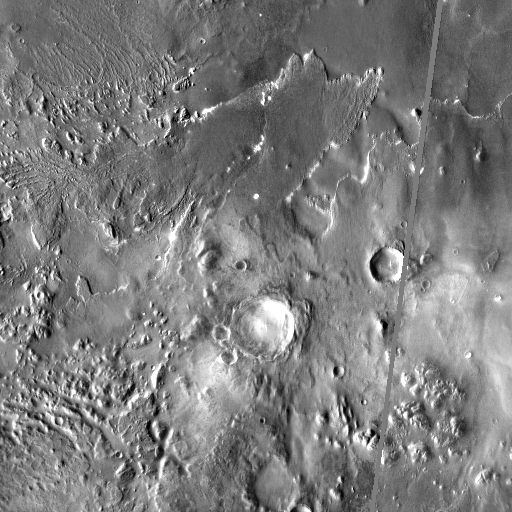
Crater classes present: Background, Other, Layered, Buried